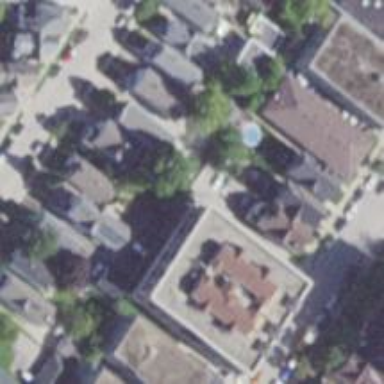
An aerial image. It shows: The image shows part of apartment building.